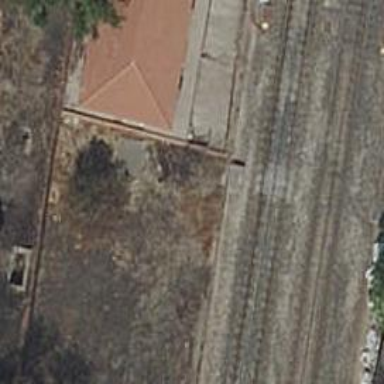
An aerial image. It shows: Retaining wall.